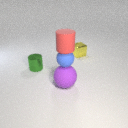
large purple rubber sphere in front of small yellow metal cube